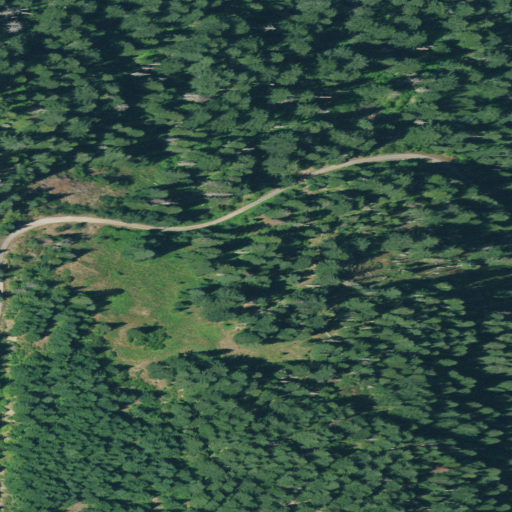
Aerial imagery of plain(s) in Oregon named Sheep Prairie containing only evergreen forest